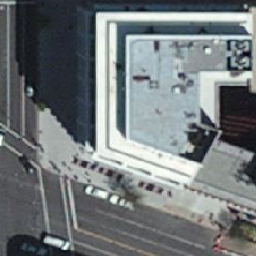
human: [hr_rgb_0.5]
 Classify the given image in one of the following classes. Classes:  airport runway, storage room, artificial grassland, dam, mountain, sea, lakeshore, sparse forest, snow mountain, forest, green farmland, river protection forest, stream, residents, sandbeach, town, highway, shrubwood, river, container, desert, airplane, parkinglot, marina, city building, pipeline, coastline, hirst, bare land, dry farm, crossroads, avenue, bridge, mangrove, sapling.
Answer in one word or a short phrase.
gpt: city building